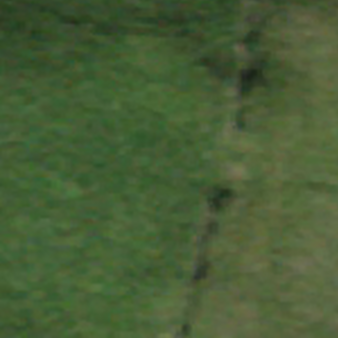
Label: other